Question: I need to put the image source which i am getting perfectly to the '<img/>' place but i don't know how to.
'''
var aa = document.getElementById("TableImage"+getid).src;
alert(aa);
Result of above js:
'''

'''
<!-- Upload Part -->
<div class="ImageUpload">
<label for="FileInput" style="width: 18px; height: 18px; margin-top: -160px; margin-left: 905px;">
<img class="UplaodPic" src="../../img/Upload_Panel.png"/>
</label>
<input name="picture" id="FileInput" type="file" onchange="readURL(this,'Picture2')" style="cursor: pointer; display: none"/>
</div>
'''
I want to replace 'Upload_Panel.png' image with the image in the source 'aa'. Help would be nice.
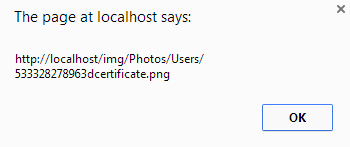
Answer: How about:
'''
$("#FileInput").prev("label").find("img").attr("src", aa);
'''
(Since this was the only element with an ID, I went with that. No idea how many of those classes you have on your page)